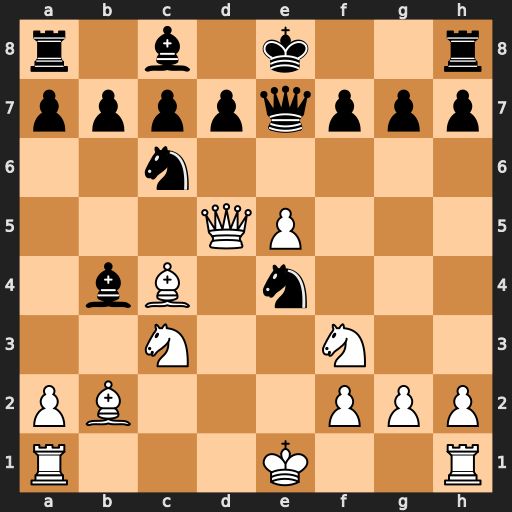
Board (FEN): r1b1k2r/ppppqppp/2n5/3QP3/1bB1n3/2N2N2/PB3PPP/R3K2R
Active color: w
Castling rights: KQkq
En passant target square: -
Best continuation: Qxe4 Bxc3+ Bxc3